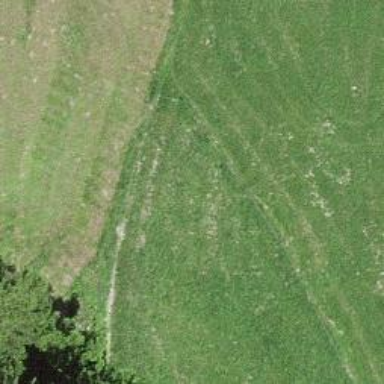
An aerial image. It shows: Track with very rough surface.